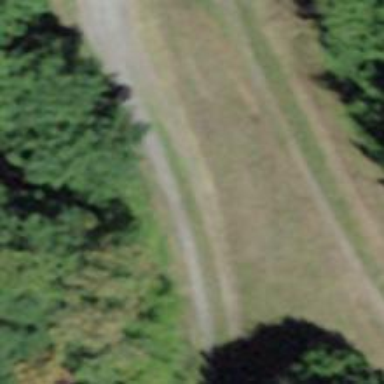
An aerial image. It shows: Track with grade 3 tracktype.